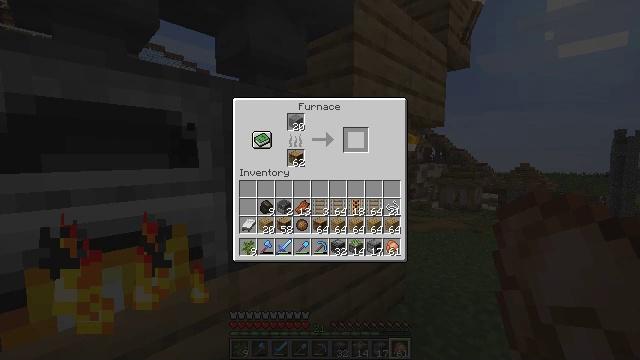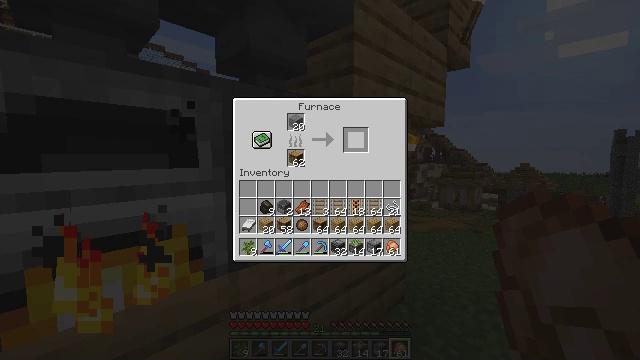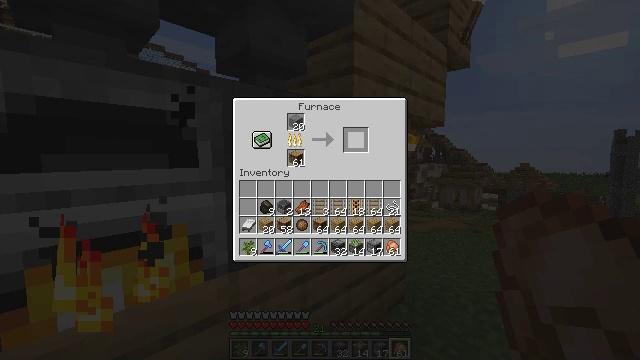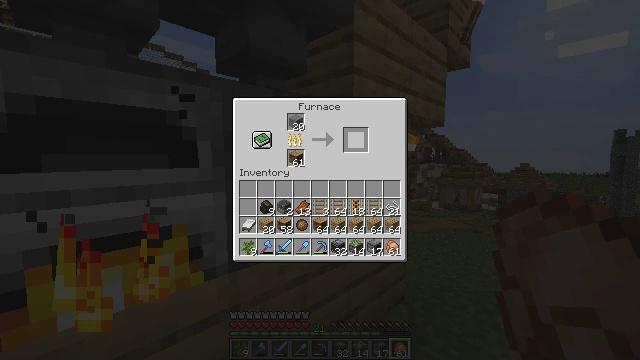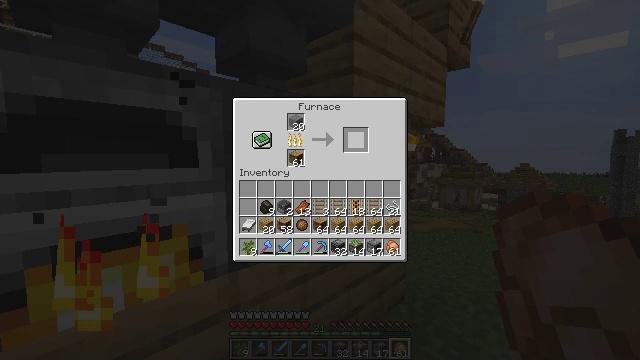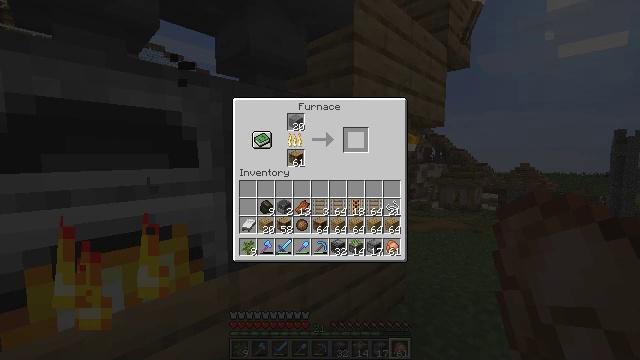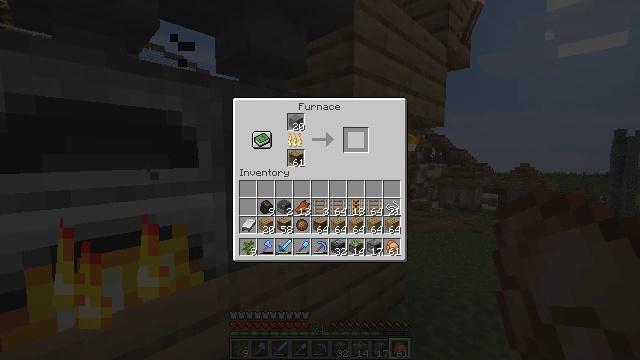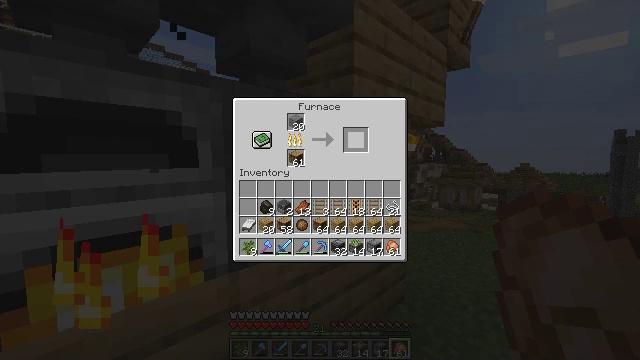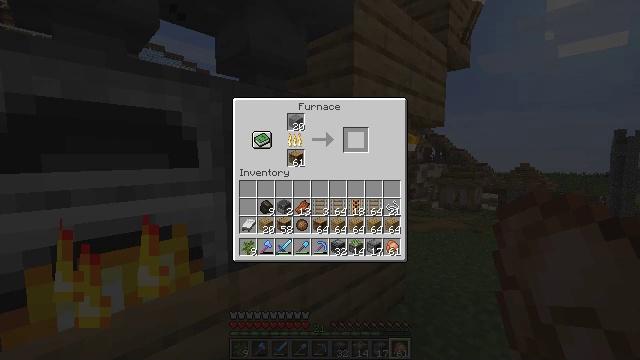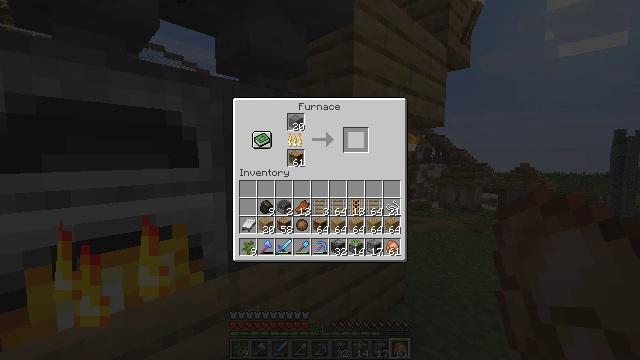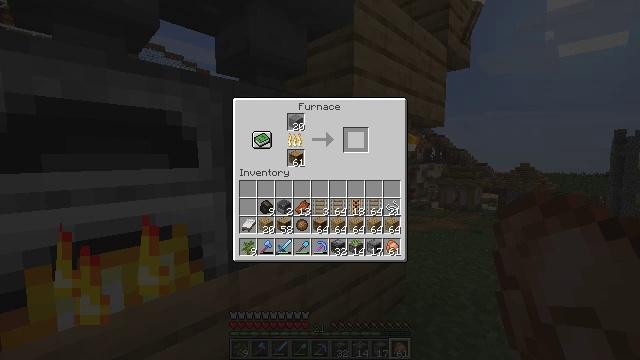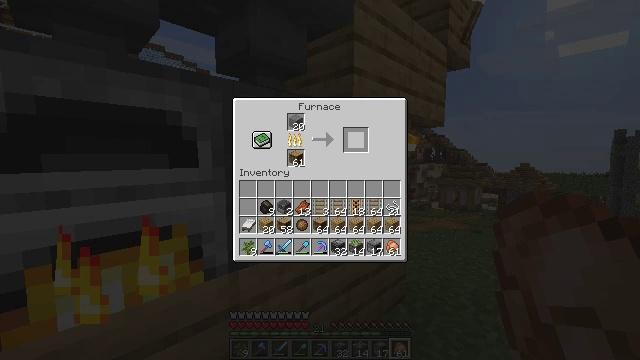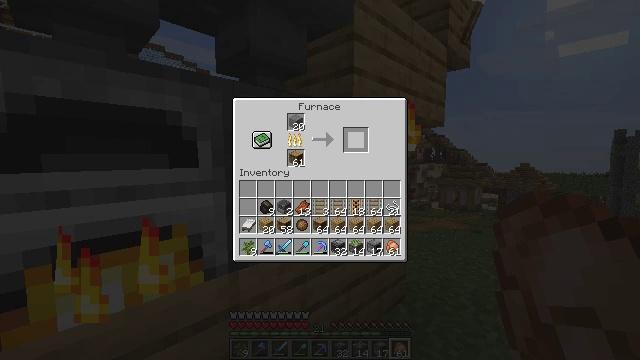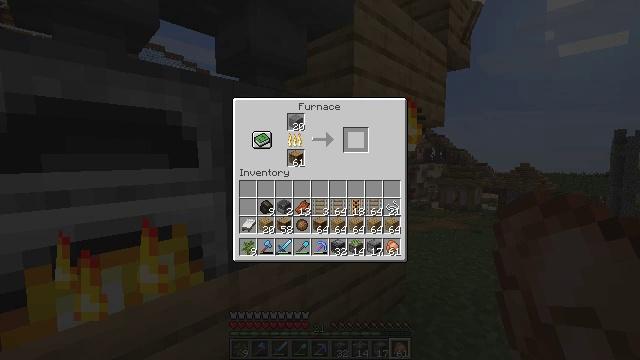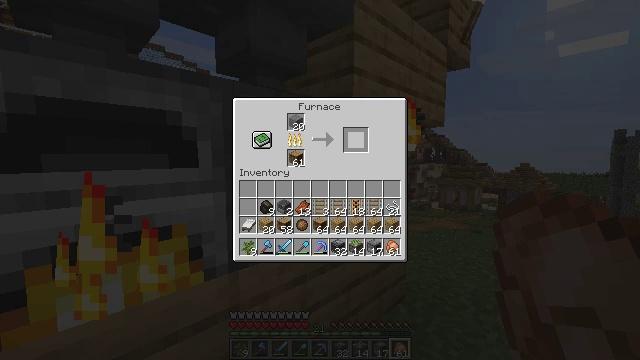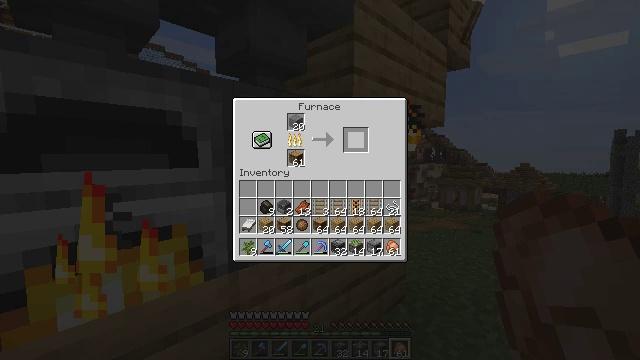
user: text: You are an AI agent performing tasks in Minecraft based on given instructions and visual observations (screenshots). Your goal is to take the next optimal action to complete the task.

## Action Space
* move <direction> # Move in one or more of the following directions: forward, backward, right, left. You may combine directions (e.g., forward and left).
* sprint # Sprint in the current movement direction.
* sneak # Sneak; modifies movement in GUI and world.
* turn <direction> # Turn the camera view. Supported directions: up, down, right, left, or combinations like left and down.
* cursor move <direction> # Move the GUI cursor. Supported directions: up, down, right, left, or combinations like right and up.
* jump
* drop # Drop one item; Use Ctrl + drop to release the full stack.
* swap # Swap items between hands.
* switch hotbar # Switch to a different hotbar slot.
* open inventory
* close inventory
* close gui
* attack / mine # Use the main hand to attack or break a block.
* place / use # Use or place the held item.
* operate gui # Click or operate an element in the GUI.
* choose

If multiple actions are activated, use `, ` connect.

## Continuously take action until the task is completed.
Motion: motion action
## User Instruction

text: Drop a furnace.
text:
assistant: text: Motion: sneak, open gui
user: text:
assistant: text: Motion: sneak
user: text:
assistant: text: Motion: sneak
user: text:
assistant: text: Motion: sneak
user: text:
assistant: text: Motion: sneak
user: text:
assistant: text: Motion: no_op
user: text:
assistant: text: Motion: no_op
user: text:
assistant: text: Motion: no_op
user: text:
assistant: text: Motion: no_op
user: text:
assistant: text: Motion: no_op
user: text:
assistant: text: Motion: no_op
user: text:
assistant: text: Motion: no_op
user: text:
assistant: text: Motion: no_op
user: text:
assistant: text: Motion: no_op
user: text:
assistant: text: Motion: no_op
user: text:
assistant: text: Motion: no_op
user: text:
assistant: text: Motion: no_op
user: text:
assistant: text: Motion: no_op
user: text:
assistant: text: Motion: no_op
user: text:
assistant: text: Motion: no_op
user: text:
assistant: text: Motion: close gui
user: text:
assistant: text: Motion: no_op
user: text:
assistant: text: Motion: no_op
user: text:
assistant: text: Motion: turn right
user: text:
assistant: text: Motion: turn right
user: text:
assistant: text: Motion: turn right
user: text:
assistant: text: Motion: turn right and down
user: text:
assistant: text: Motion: turn right
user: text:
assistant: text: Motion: turn right
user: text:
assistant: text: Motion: turn right